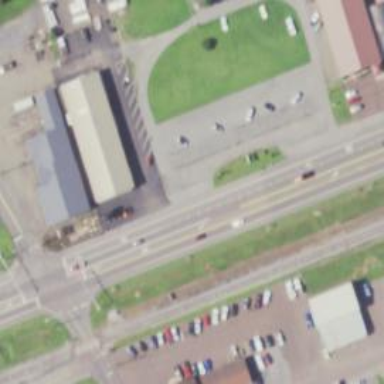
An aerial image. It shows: Primary road with asphalt surface.